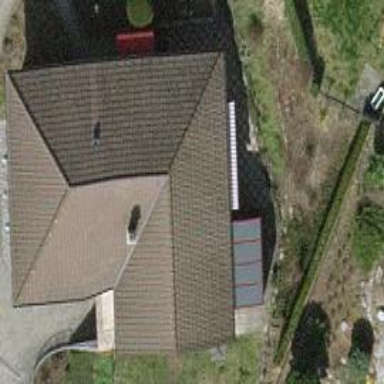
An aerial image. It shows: View of roof edge.